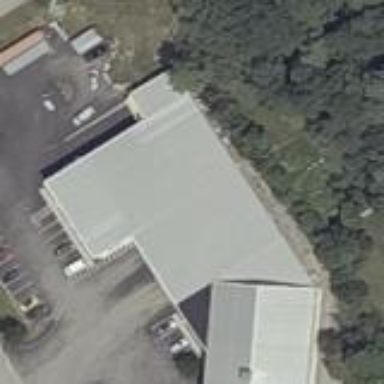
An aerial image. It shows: Building with flat roof.